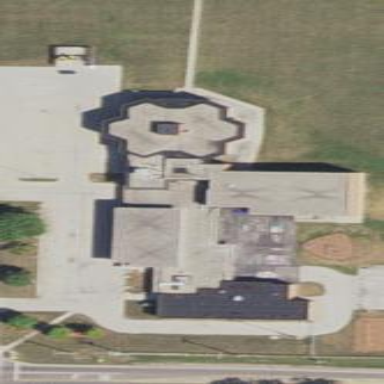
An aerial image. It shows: School building or complex.